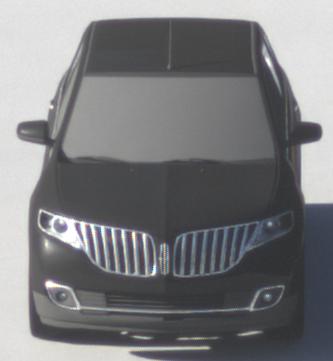
Make: Lincoln
Model: MKX
Detailed model: Gen. 1 CD3
Model produced from: 2010
Model produced until: 2015
Doors: 5
Color: black
Road condition: dry road
Daytime: sunrise or sunset
Contrast: medium contrast